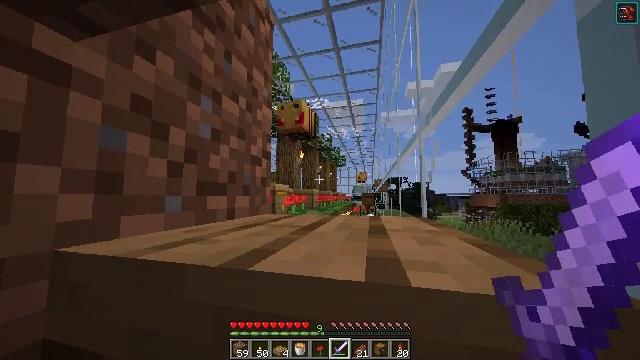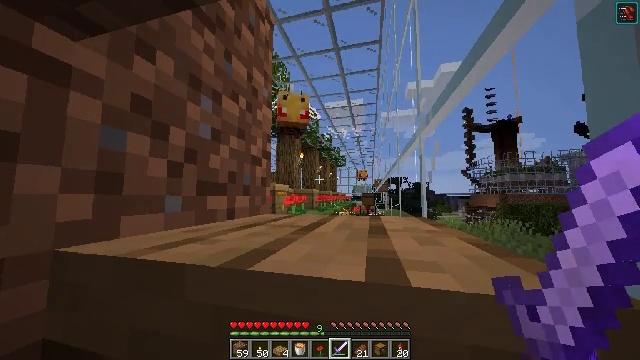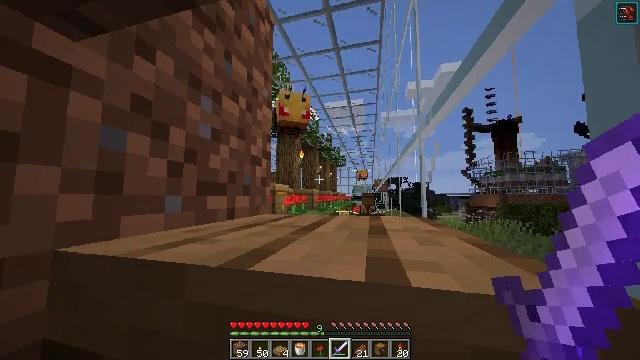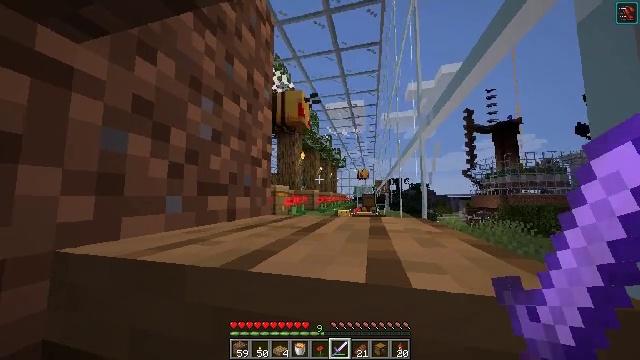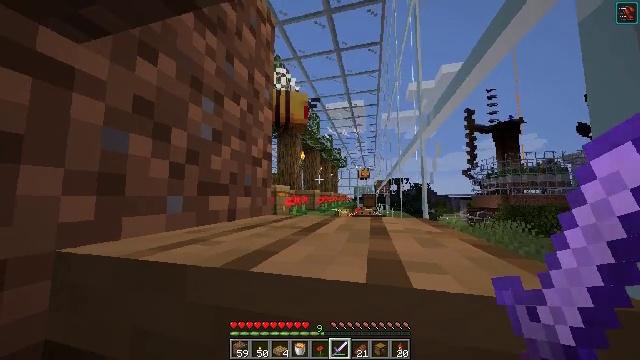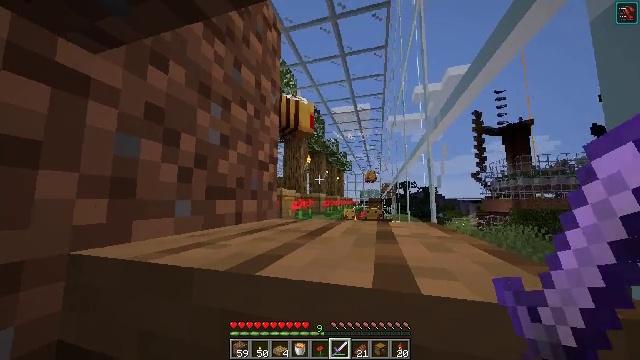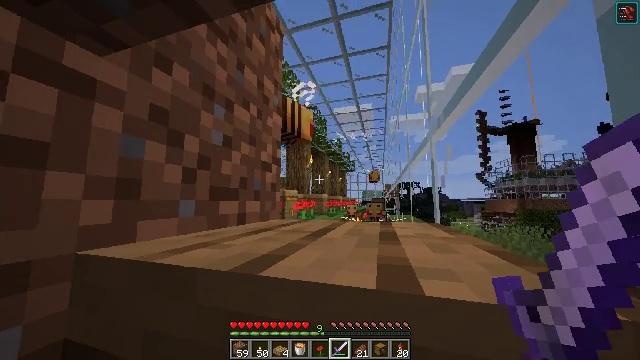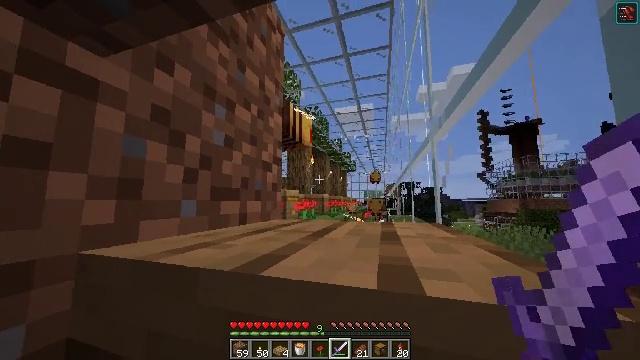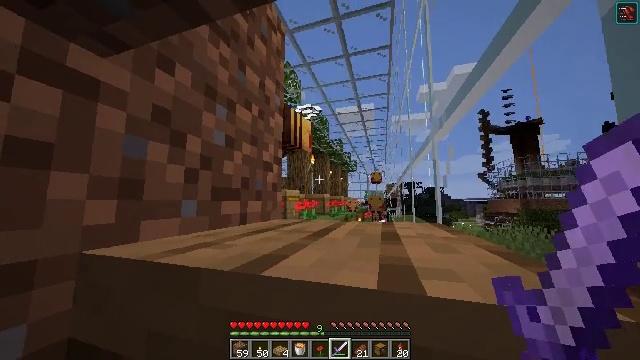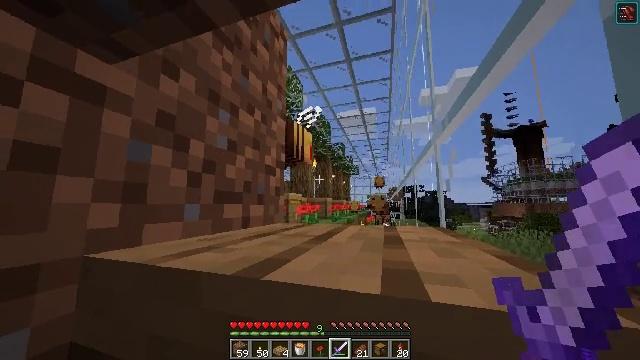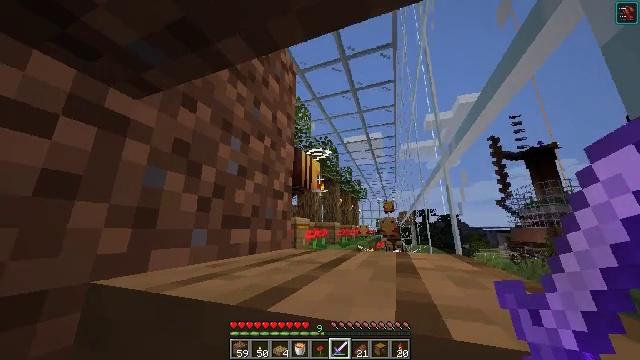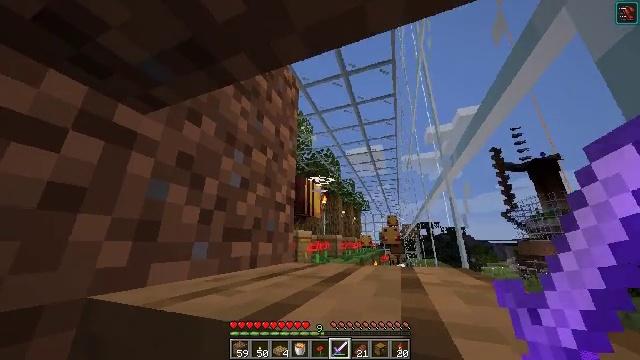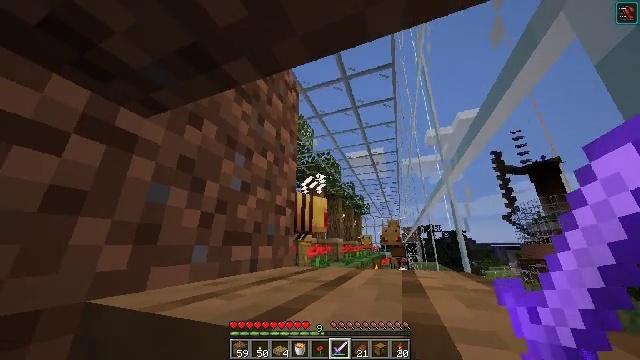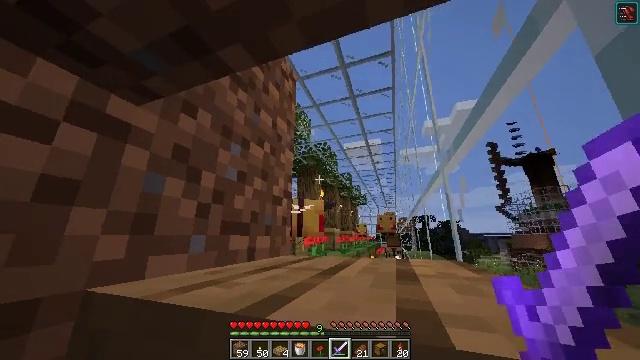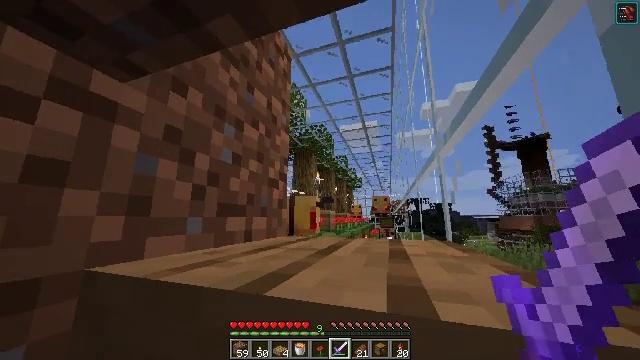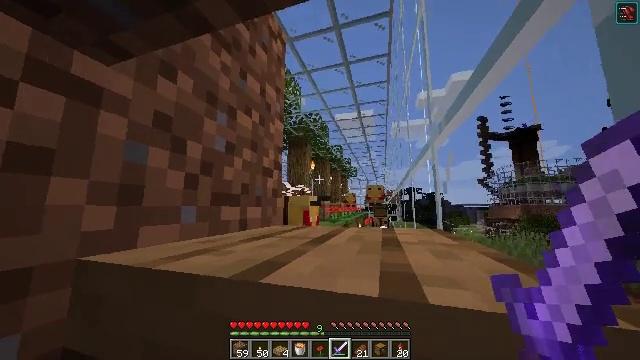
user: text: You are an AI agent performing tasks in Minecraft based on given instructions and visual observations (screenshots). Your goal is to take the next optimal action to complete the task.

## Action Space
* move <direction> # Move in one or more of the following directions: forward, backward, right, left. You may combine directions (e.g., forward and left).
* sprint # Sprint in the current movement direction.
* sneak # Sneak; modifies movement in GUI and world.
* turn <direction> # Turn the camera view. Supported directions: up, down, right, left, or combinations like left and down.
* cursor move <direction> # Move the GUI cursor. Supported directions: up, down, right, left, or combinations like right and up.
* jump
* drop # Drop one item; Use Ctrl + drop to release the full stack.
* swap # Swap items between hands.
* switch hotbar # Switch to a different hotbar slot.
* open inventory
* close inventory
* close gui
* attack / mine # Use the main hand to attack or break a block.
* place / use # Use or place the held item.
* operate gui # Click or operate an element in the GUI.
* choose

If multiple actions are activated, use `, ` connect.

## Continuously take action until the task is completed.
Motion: motion action
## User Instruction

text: Kill mobs.
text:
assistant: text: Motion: no_op
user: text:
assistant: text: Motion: no_op
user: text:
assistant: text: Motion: no_op
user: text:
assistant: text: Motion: no_op
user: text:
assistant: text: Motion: turn left and up
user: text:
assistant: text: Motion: no_op
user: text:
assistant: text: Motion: no_op
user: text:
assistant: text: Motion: no_op
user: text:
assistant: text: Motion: turn up
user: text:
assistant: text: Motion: turn left and up
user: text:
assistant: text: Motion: turn up
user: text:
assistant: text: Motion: no_op
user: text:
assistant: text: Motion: turn down
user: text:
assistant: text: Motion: turn right and down
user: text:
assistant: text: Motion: turn right and down
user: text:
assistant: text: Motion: turn right
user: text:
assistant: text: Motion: turn right
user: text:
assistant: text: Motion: turn right
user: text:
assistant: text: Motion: no_op
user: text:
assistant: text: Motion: no_op
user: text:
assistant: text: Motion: no_op
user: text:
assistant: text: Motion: no_op
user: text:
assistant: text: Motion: no_op
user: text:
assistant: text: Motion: turn down
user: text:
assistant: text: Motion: no_op
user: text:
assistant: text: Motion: no_op
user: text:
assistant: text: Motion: no_op
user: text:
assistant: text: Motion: no_op
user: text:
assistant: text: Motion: no_op
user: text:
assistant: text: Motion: no_op